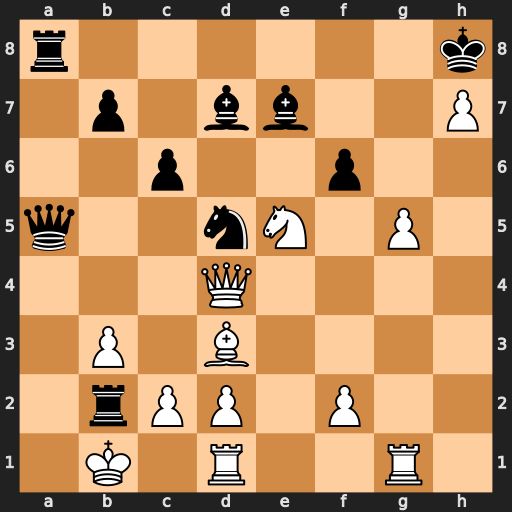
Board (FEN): r6k/1p1bb2P/2p2p2/q2nN1P1/3Q4/1P1B4/1rPP1P2/1K1R2R1
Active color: w
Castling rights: -
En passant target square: -
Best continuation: Qxb2 fxe5 Qxe5+ Bf6 gxf6